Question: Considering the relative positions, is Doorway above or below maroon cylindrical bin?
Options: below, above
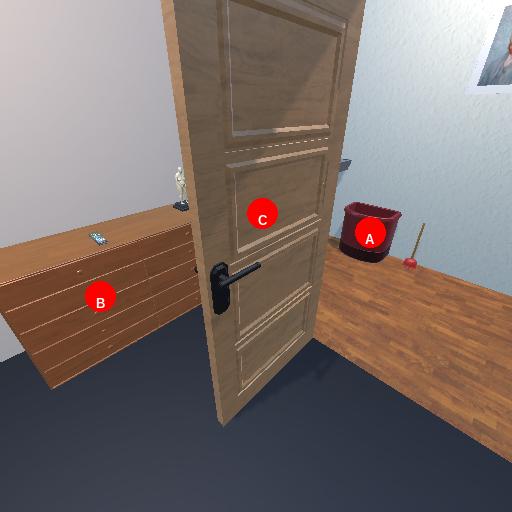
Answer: below